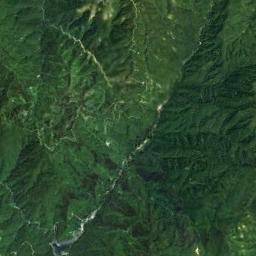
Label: mountain